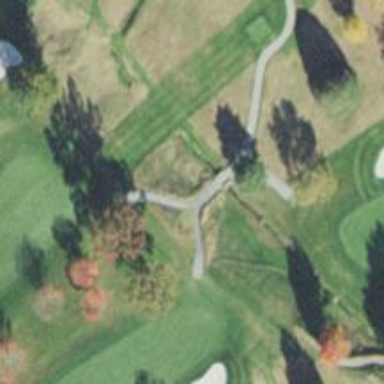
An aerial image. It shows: Path for both roads and golfers.